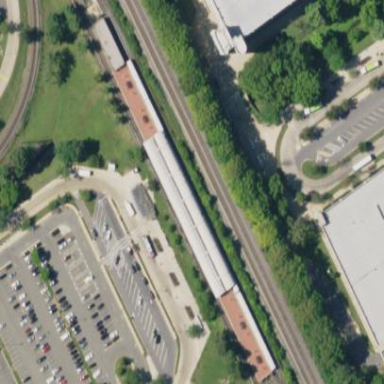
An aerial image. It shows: Public transport shelter building.